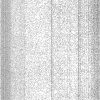
Atmospheric dust classification: dusty